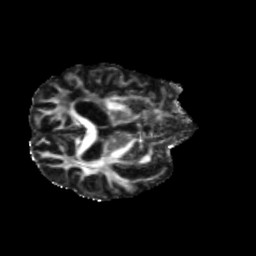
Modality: FA
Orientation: axial
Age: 64
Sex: male
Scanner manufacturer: siemens
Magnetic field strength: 3 T
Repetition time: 5.25 s
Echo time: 0.08 s